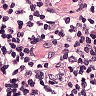
Metastatic tissue present: no